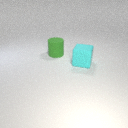
large cyan rubber cube to the right of large green rubber cylinder